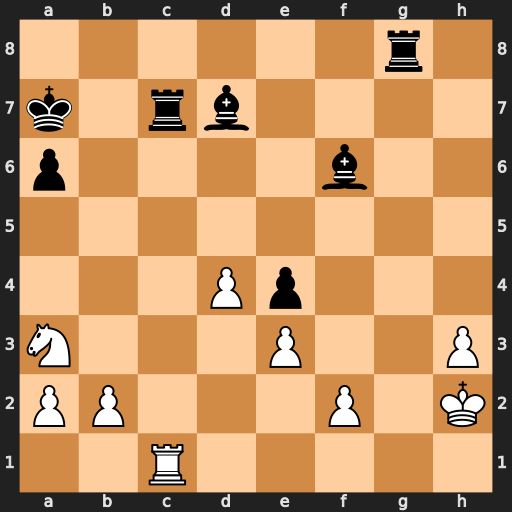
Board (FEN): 6r1/k1rb4/p4b2/8/3Pp3/N3P2P/PP3P1K/2R5
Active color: w
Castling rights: -
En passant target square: -
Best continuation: Rxc7+ Kb6 Rxd7